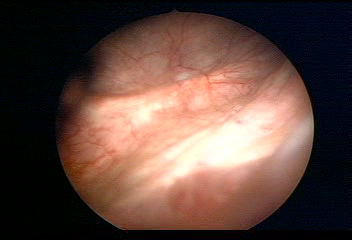
Modality: WLC
Class: Normal mucosa
Bladder cancer association: No